九年级 · 解析几何
如图, 在 Rt $\triangle A B C$ 中, $\angle A C B=90^{\circ}, A C=B C=4, C D \perp A B$, 垂足为 $D, E$ 为 $B C$的中点, $A E$ 与 $C D$ 交于点 $F$, 则 $E F$ 的长为 ( )

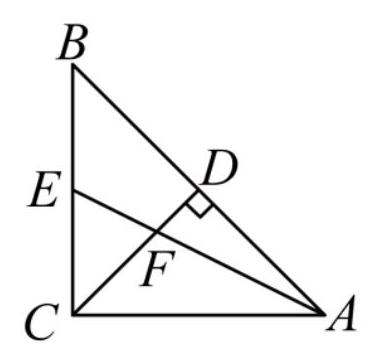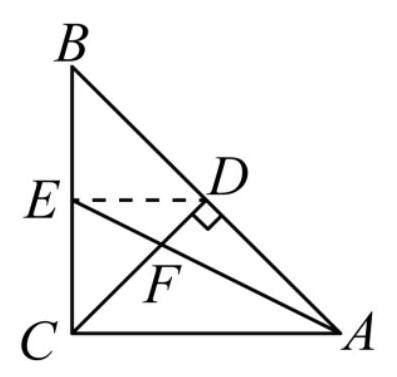
A. $\frac{2}{3} \sqrt{3}$
B. $\frac{4}{3} \sqrt{3}$
C. $\frac{2}{3} \sqrt{2}$
D. $\frac{2}{3} \sqrt{5}$

答案: D
解析: 连结 $\mathrm{DE}$, 根据勾股定理求出 $A E=\sqrt{C E^{2}+A C^{2}}=\sqrt{2^{2}+4^{2}}=2 \sqrt{5}$, 然后证出 $\mathrm{DE}$ 是 $\triangle \mathrm{ABC}$ 的中位线, 得到 $\mathrm{DE} / / \mathrm{AC}$, 则 $\triangle \mathrm{DEF} \sim \triangle \mathrm{CAF}$, 即可解决问题.

【详解】解: 连结 DE, 如图所示,

在 Rt $\triangle \mathrm{ABC}$ 中, $\angle A C B=90^{\circ}, A C=B C=4$,

$\therefore C E=\frac{1}{2} B C=2$,

$\therefore A E=\sqrt{C E^{2}+A C^{2}}=\sqrt{2^{2}+4^{2}}=2 \sqrt{5}$,

$\because D, E$ 为 $B C$ 的中点,

$\therefore \mathrm{DE}$ 是 $\triangle \mathrm{ABC}$ 的中位线,

$\therefore \mathrm{DE} / / \mathrm{AC}$,

$\therefore \triangle \mathrm{DEF} \sim \triangle \mathrm{CAF}$,

$\therefore \frac{E F}{A F}=\frac{D E}{A C}=\frac{1}{2}$,

$\therefore \mathrm{EF}=\frac{1}{2} \mathrm{AF}$,

$\because \mathrm{EF}+\mathrm{AF}=\mathrm{AE}$,

$\therefore \mathrm{EF}=\frac{1}{3} A E=\frac{2}{3} \sqrt{5}$.

故选 D.
【点睛】本题考查了相似三角形的判定与性质, 直角三角形斜边上的中心性质, 等腰直角三角形的性质, 三角形中位线定理等知识. 熟练掌握中位线定理, 证明三角形相似是解题的关键.